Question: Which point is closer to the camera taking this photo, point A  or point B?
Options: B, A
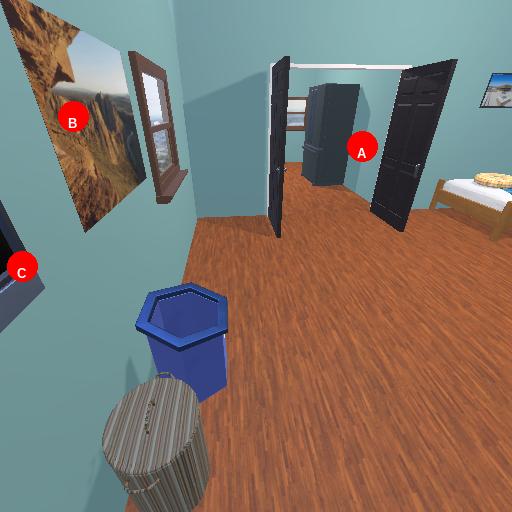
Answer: B